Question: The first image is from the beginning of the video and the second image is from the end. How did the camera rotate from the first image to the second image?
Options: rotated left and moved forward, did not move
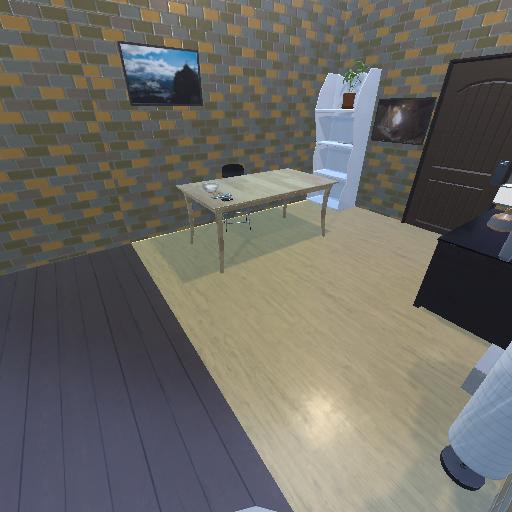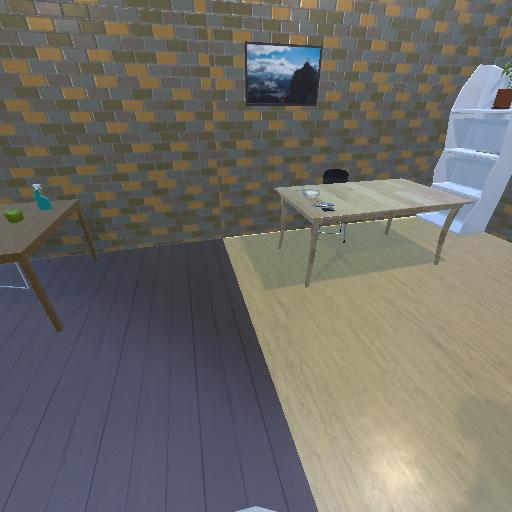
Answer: rotated left and moved forward